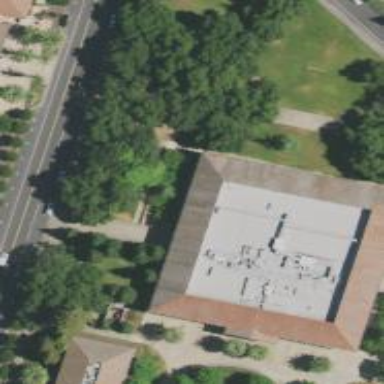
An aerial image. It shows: Sports center building designed for basketball.